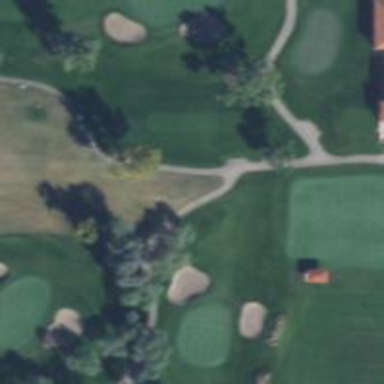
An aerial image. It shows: Pathway for golfing.